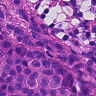
Metastatic tissue present: yes